Field crop: maize
Growth stage: 2
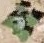
Species: chenopodium